Question: 'Column 1' is my source data column, 'Column 2' and '3' are my reference list. What I want is to index or match the rules from 'Column 2 + Column 3' and compare with 'Column 1' and return the matched rule value to the result column within same row.

Please note that all the values are string (text) and no numbers involved.
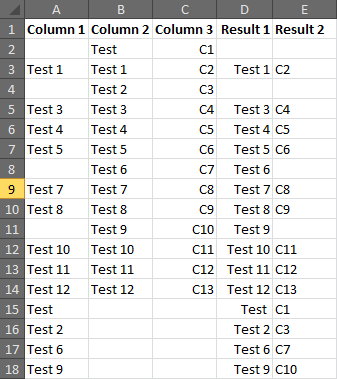
Answer: I may be misunderstanding your question, but along the lines of what user1917229 suggested, can you simply check if your source column is empty, and if not, return the first value in the first column and the column 3 value in the second (per your update)? For example, in cell 'D2' (and dragged down):
'''
=IF(A2="", "", A2)
'''
And 'E2':
'''
=IF(A2="", "", VLOOKUP(A2,$B$2:$C$14,2,FALSE))
'''
Note that I'm not sure what you wanted with the '+', so this just literally returns it - if this isn't what you want, hopefully the concept makes sense and can be adjusted.